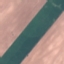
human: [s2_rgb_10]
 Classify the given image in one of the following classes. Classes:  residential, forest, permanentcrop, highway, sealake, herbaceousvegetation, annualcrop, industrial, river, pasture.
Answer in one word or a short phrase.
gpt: AnnualCrop